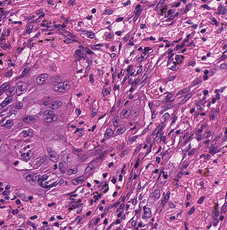
Tumor epithelial tissue: yes
Tumor-associated stroma tissue: yes
Normal tissue: no